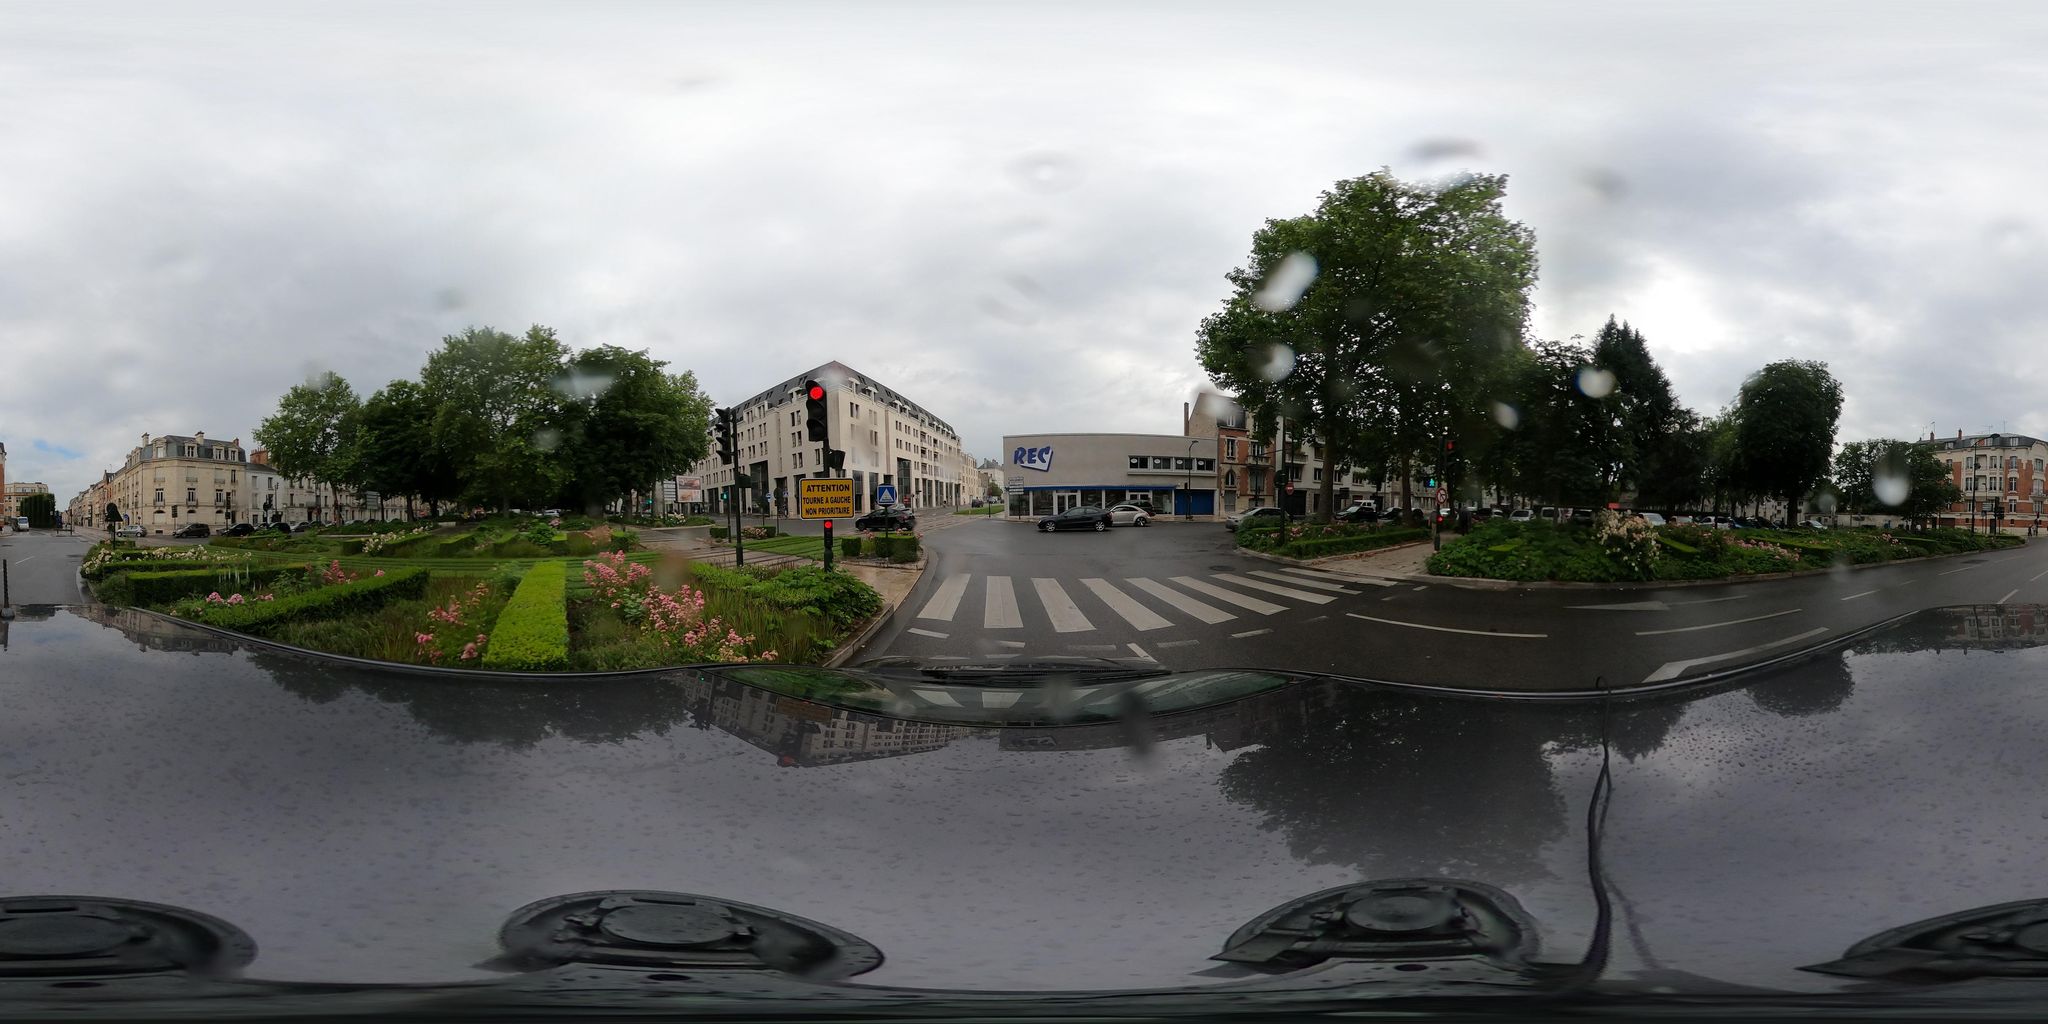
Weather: cloudy
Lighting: day
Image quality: good
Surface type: driving surface
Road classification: tertiary
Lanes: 3
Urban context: urban centre
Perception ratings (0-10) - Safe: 4.68, Lively: 3.12, Beautiful: 3.27, Boring: 7.39, Depressing: 3.46, Wealthy: 7.93